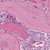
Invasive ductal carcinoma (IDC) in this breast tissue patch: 1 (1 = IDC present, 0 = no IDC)